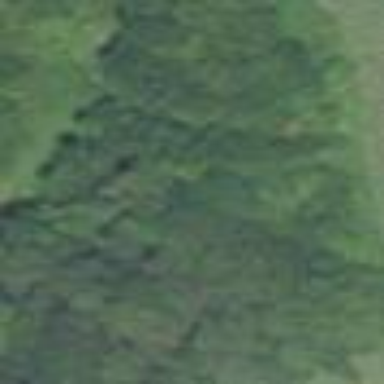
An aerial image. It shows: Mixed woodland with variety of leaf types and cycles.